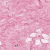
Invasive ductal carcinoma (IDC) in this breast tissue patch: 0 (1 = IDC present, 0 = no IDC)